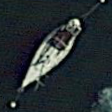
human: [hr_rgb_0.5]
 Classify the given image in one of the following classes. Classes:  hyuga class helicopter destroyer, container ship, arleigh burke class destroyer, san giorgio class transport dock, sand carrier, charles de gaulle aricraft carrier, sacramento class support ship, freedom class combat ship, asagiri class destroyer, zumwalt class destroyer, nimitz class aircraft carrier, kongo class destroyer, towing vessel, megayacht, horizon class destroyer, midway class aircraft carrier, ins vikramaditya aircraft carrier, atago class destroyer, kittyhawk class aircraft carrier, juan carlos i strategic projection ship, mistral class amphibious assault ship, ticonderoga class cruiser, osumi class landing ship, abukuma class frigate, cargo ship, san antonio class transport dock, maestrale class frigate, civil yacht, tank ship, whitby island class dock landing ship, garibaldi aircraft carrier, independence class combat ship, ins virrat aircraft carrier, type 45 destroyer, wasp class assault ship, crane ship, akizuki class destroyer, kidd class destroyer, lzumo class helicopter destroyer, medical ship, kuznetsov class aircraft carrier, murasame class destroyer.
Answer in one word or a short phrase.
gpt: Civil yacht